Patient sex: F
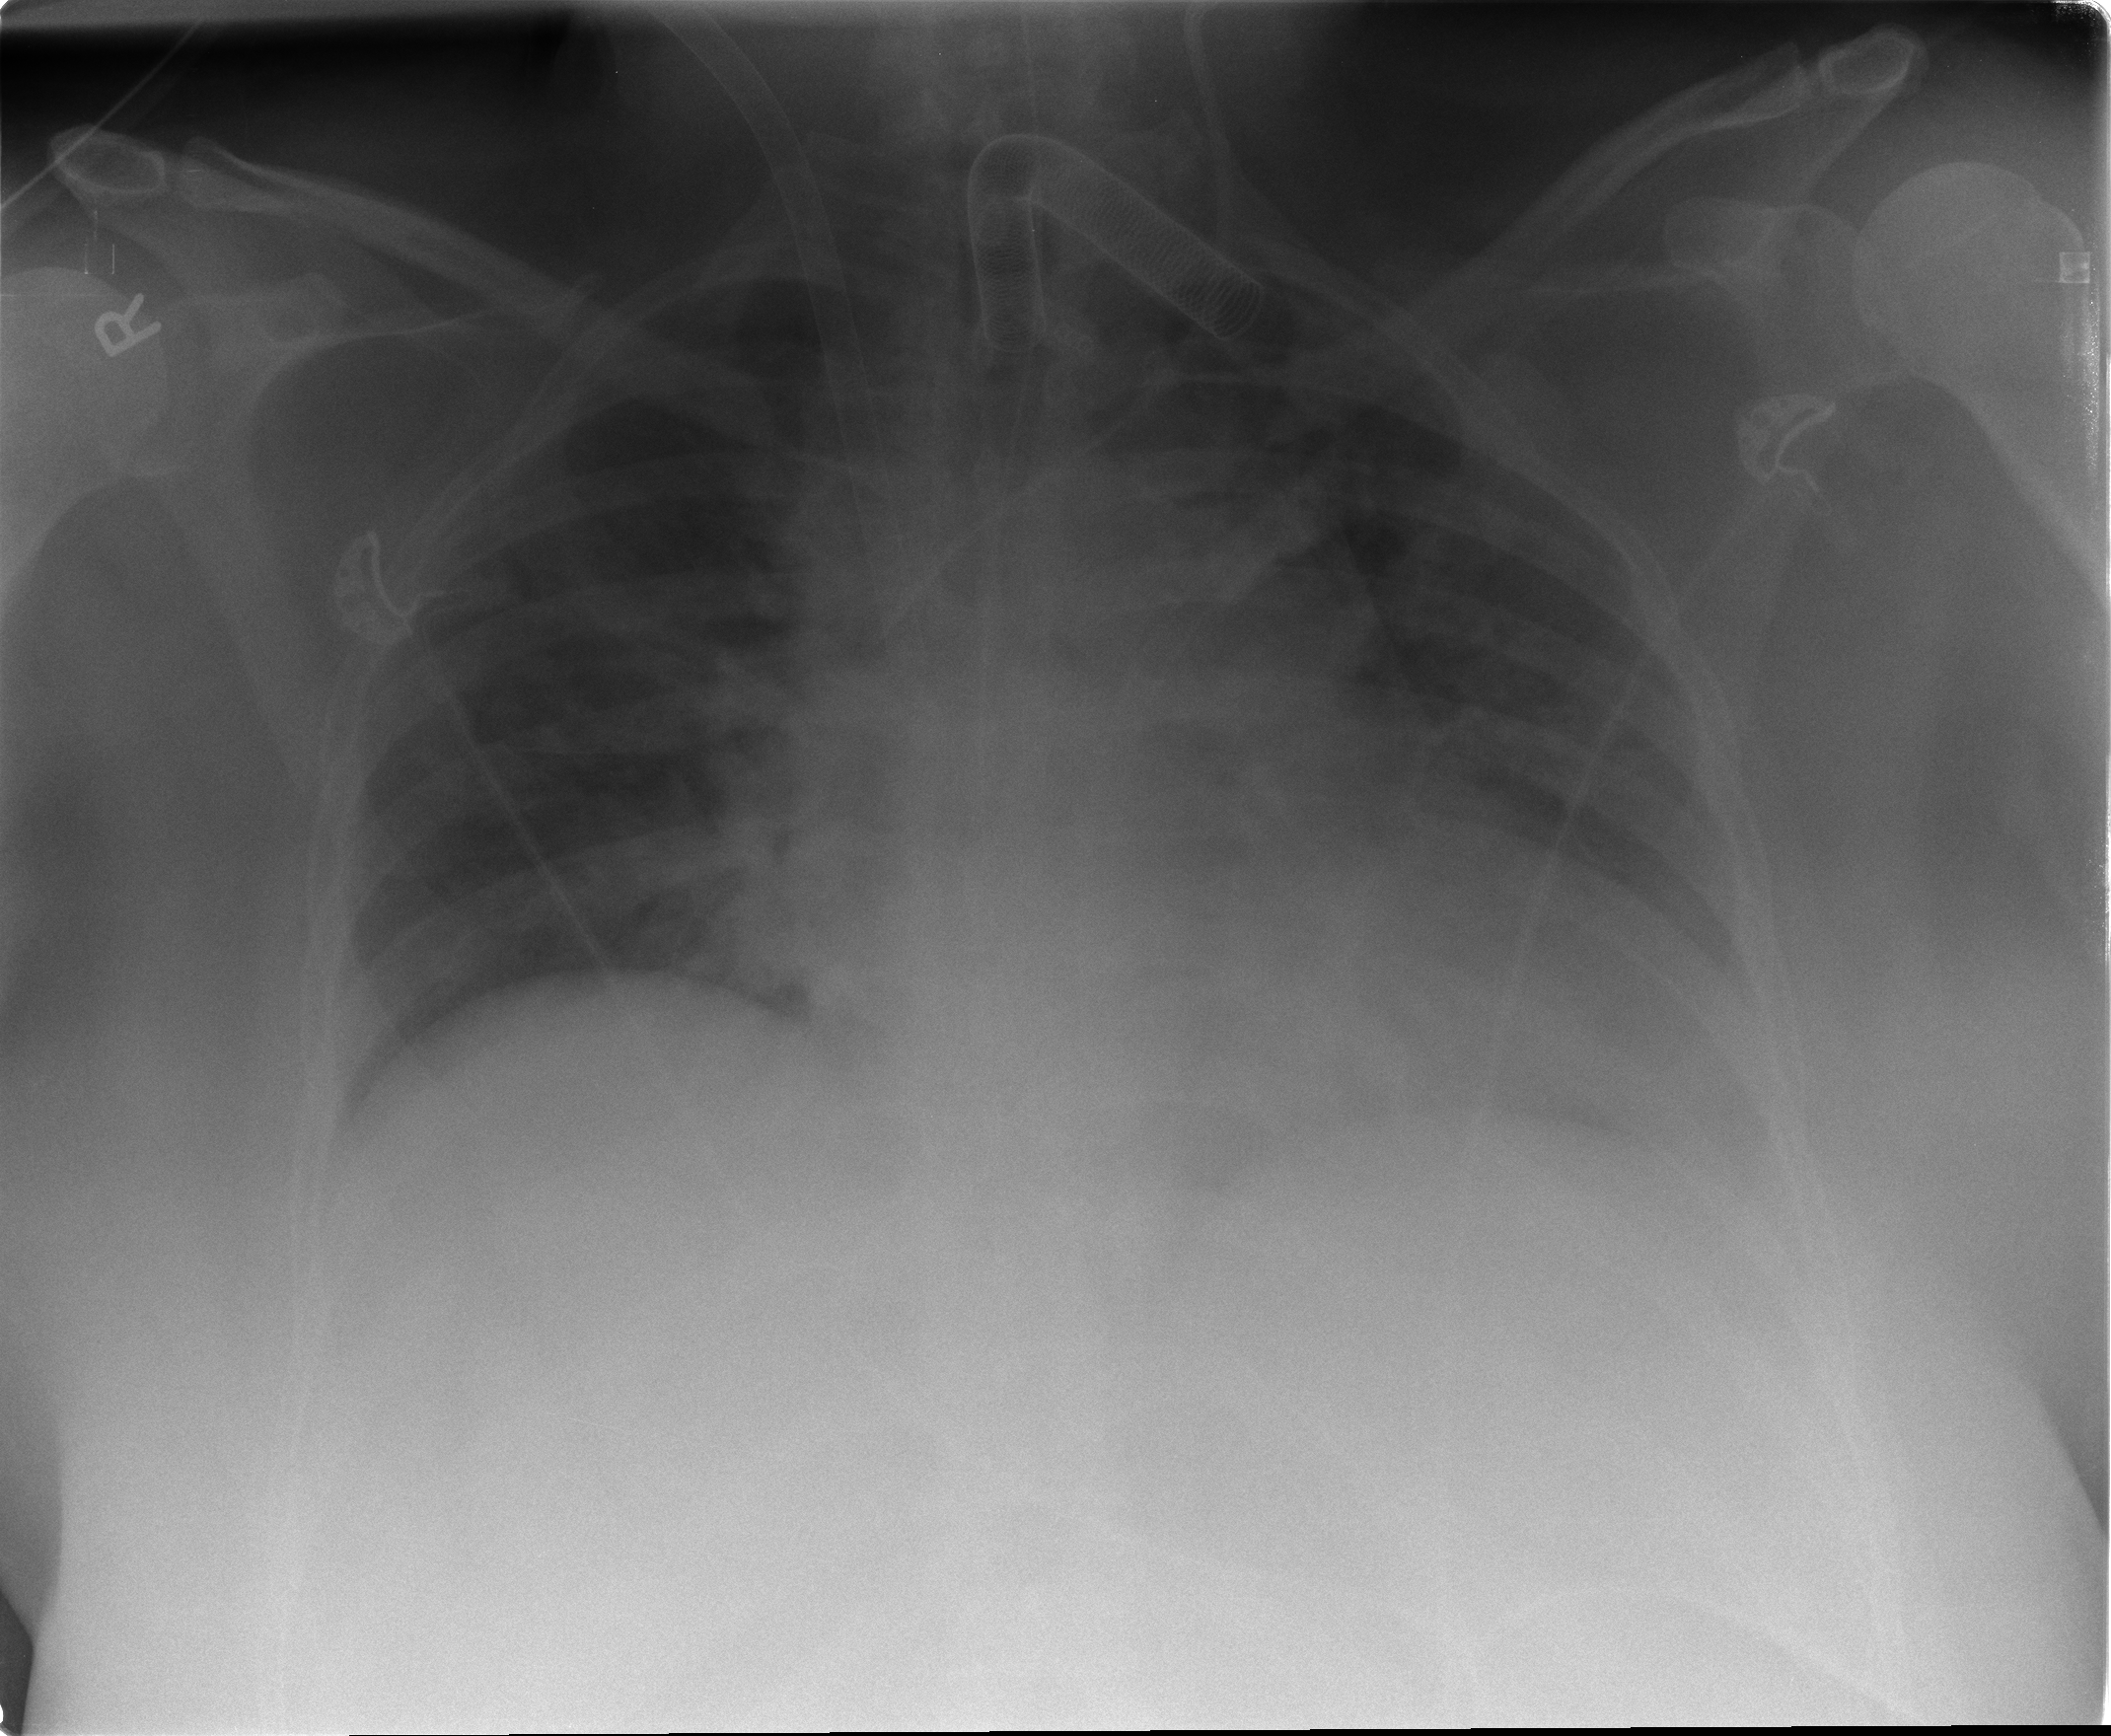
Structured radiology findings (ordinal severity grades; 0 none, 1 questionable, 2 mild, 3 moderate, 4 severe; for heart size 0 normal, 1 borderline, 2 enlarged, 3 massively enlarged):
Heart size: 1
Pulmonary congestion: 2
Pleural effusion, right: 0
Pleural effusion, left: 2
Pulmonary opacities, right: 0
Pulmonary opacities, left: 2
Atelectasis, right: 0
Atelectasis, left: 2